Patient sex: M
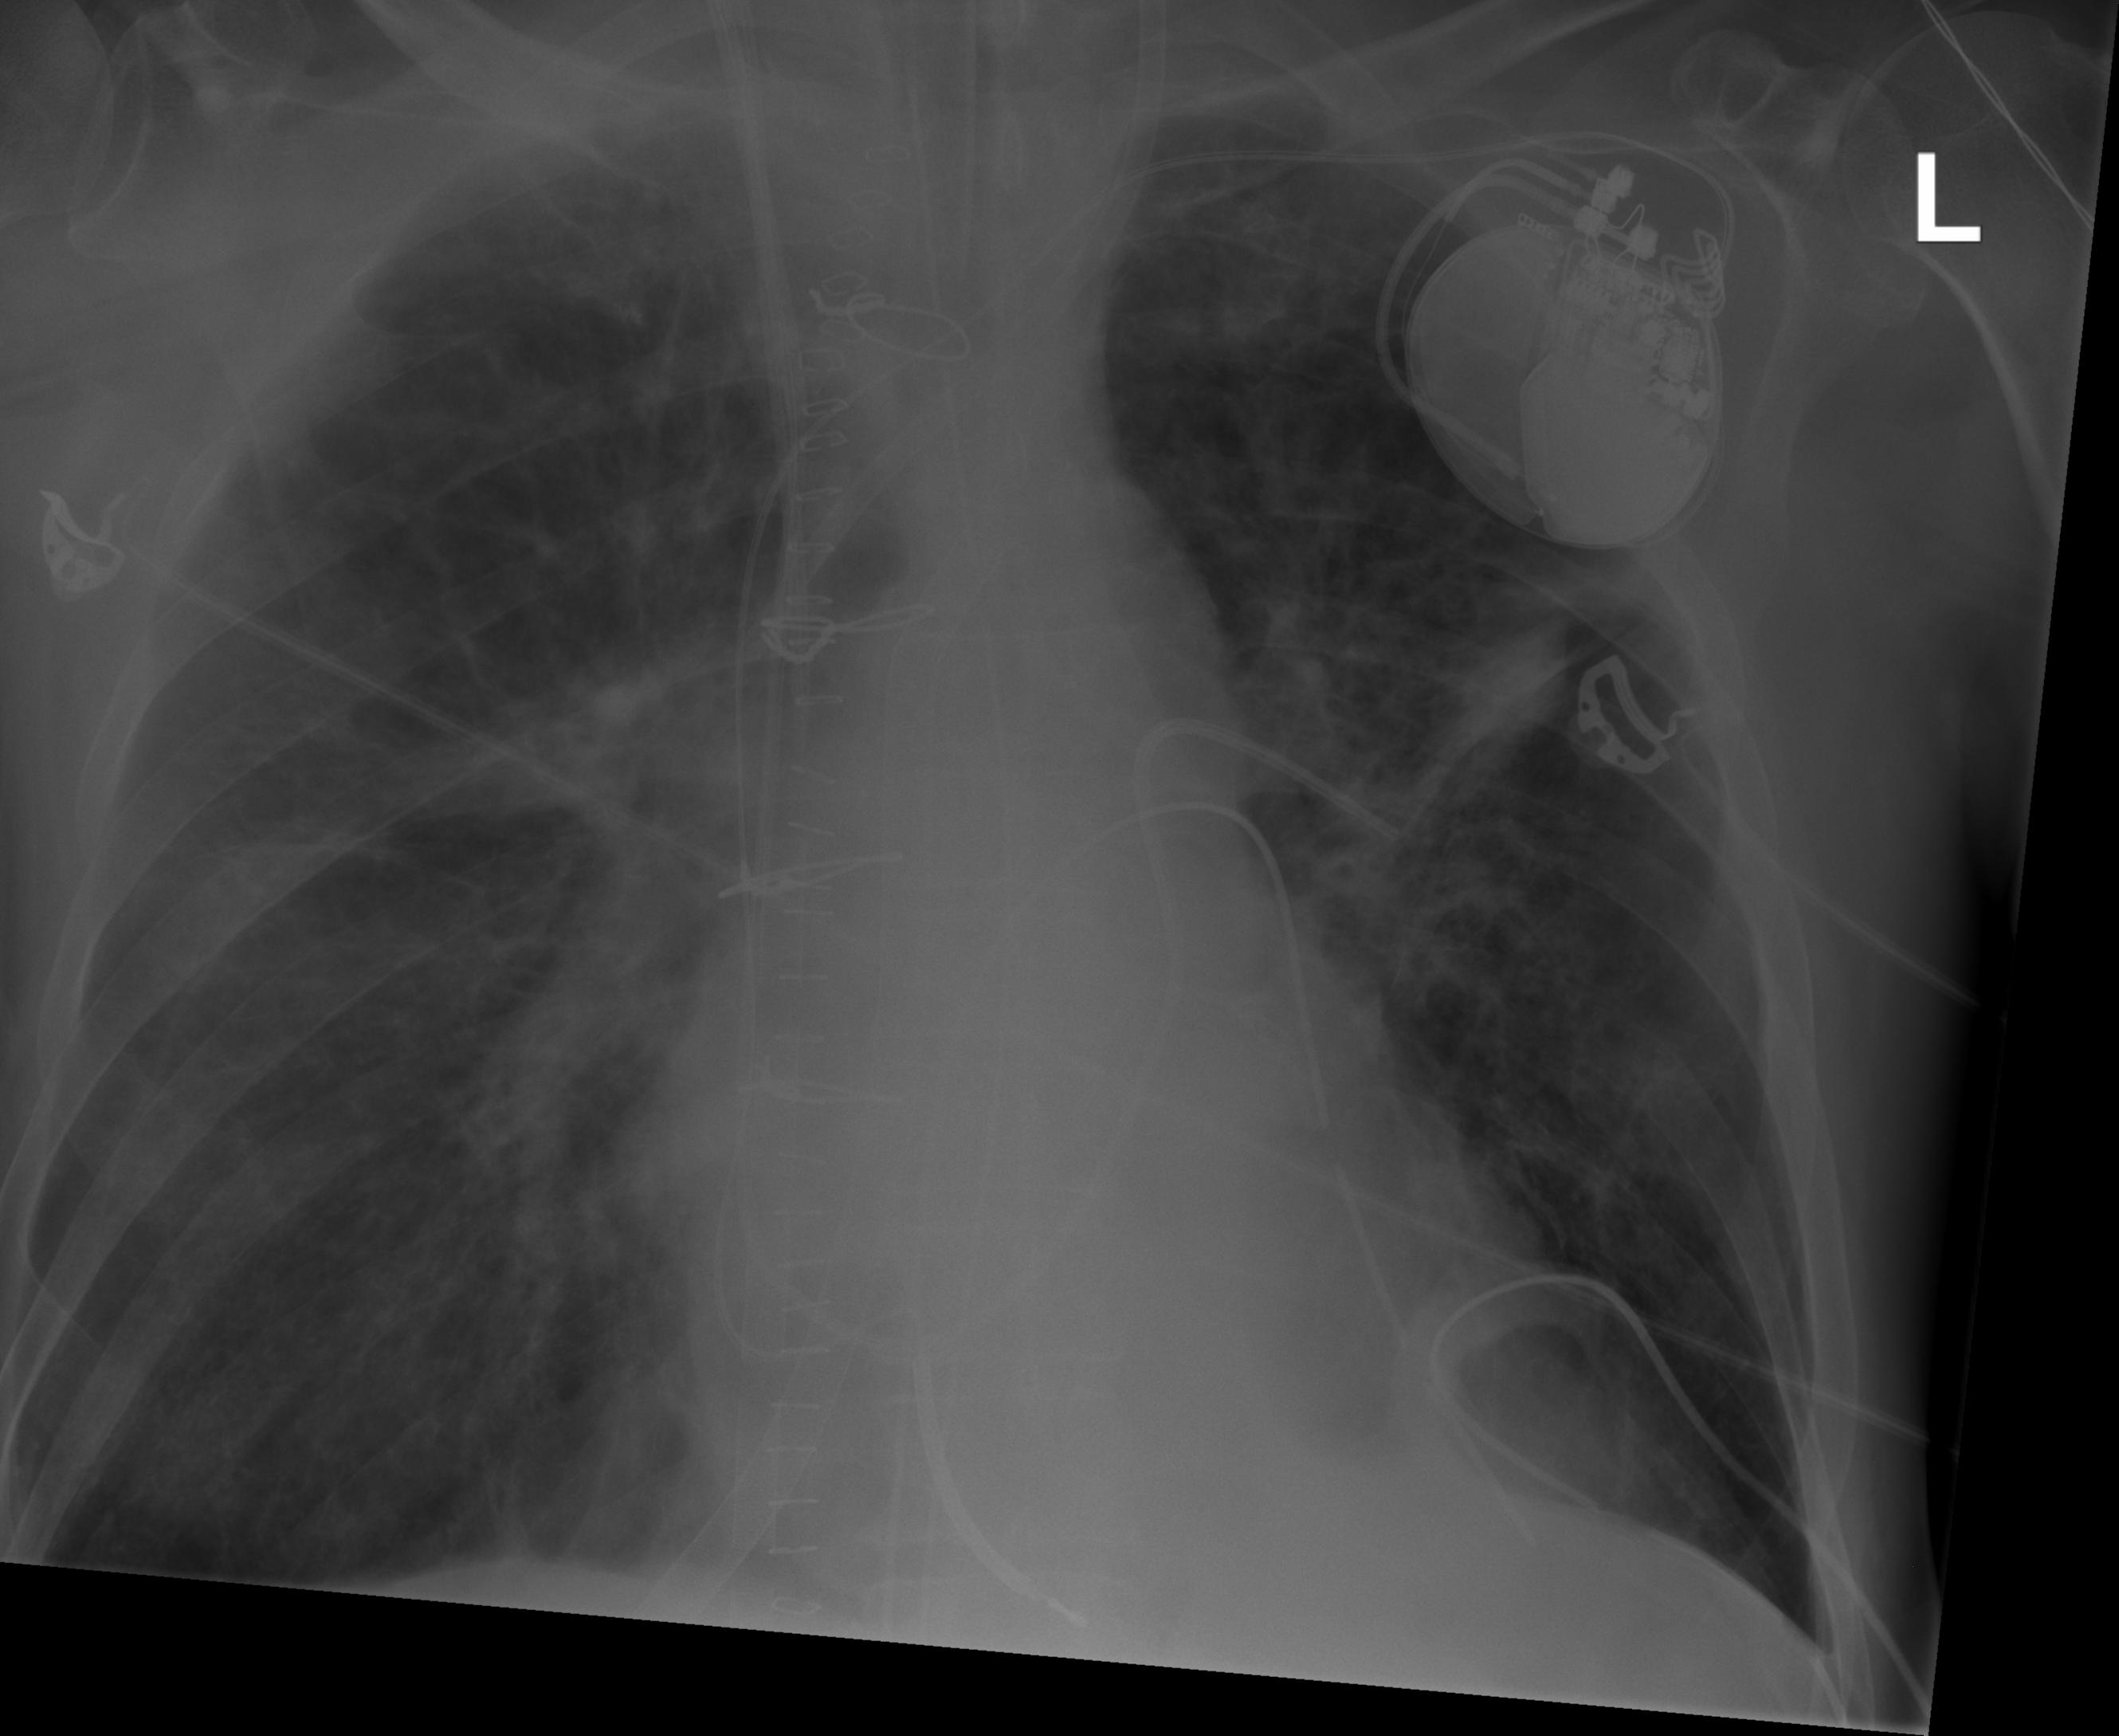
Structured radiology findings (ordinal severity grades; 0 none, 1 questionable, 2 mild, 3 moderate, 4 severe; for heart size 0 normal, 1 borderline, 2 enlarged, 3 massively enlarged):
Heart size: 2
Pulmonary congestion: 2
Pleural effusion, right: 0
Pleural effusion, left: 0
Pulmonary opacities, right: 2
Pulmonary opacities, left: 2
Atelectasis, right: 0
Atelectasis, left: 0